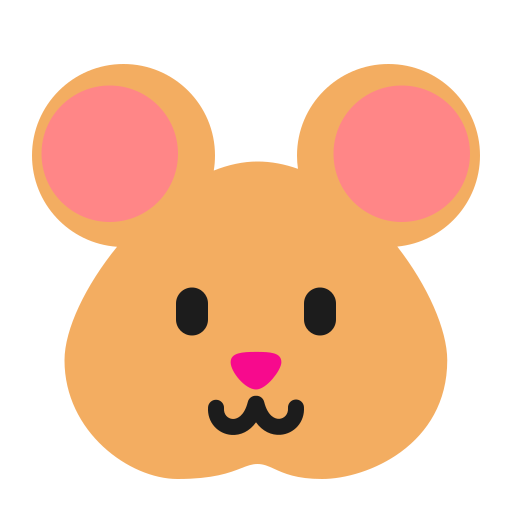
hamster flat